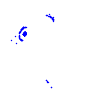
Particle: electron